Chest X-ray. View position: PA
Patient age: 64
Patient sex: M
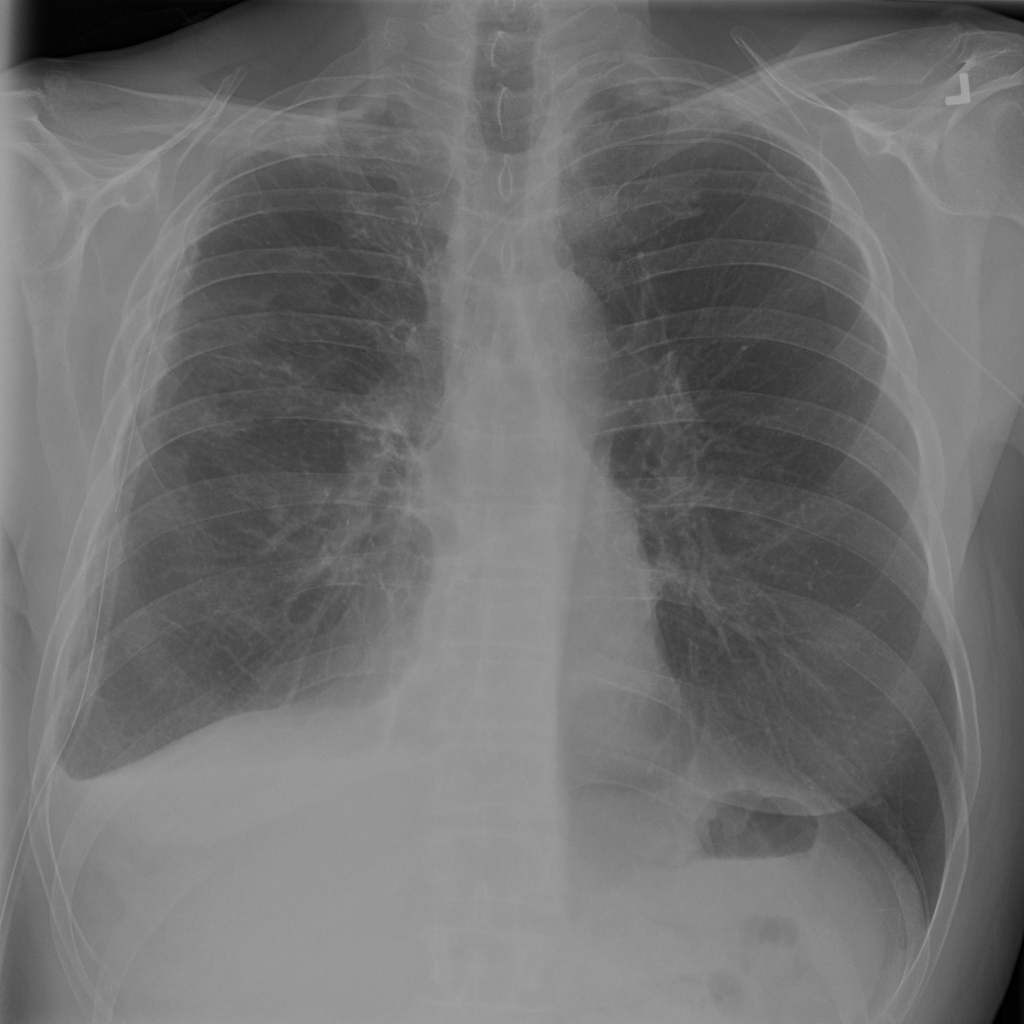
Finding: Pneumothorax